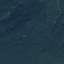
Land use / land cover class: Forest